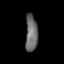
Tissue: skin
Cell type: Epithelial cells
Senescence score: 0.9667
Nuclear area (px): 440
Mean DAPI intensity: 106.232